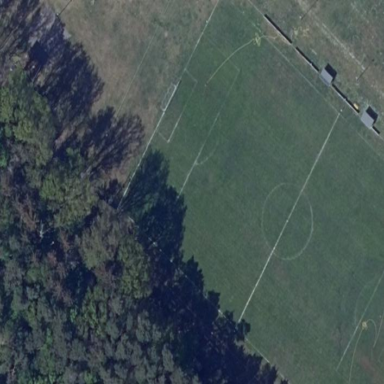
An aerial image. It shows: Grass pitch used for soccer.